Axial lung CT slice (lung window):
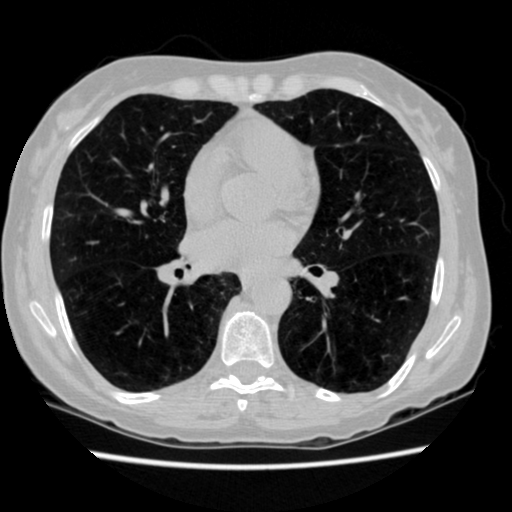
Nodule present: no